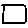
Label: square